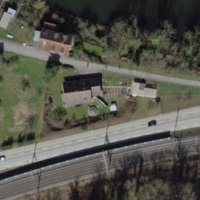
EUNIS habitat code: 55
Species observed at this site:
Cornus sanguinea
Humulus lupulus